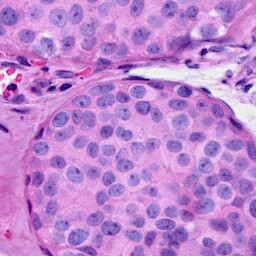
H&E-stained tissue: Breast